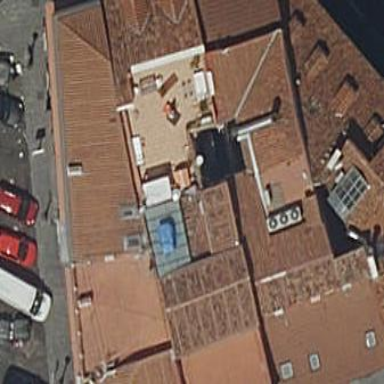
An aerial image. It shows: Cream-colored building with brown roof.